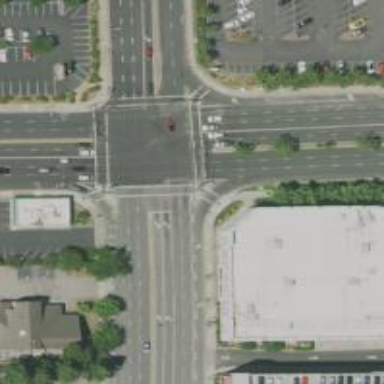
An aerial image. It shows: Solid stop line on the road.